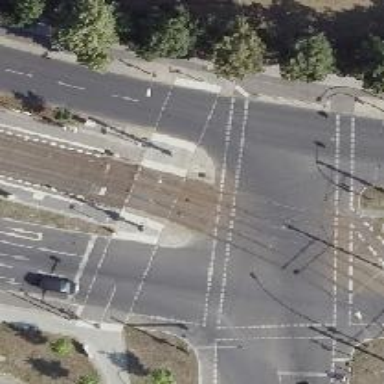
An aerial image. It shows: Tram crossing on the railway.